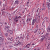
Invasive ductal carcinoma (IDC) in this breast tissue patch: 1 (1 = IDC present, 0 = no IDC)